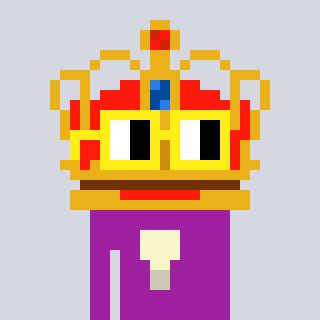
a pixel art character with square yellow glasses, a crown-shaped head and a magenta-colored body on a cool background